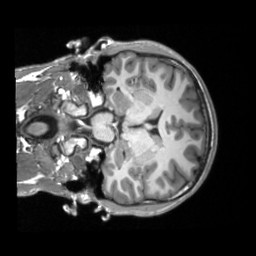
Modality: T1w
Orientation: coronal
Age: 19
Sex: male
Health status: ill
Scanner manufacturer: siemens
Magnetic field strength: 3 T
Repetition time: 2.3 s
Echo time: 0.00201 s